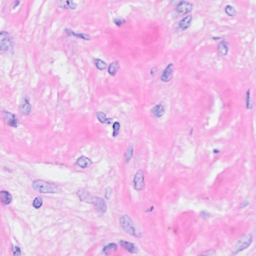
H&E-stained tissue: Breast